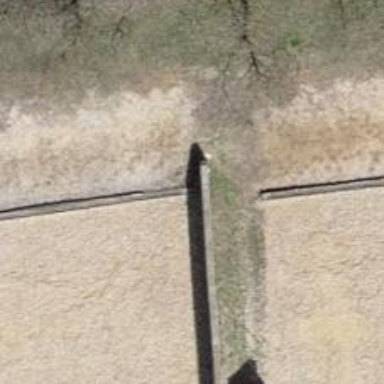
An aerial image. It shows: Wall barrier.